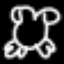
Label: frog